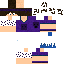
A female skeleton skin with dark skin, wearing brown helmet dressed in a purple hoodie and black pants, featuring a closed mouth.